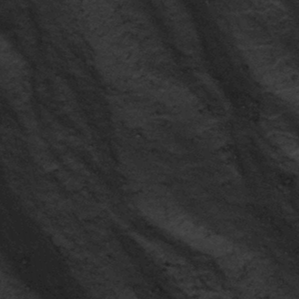
Label: frost